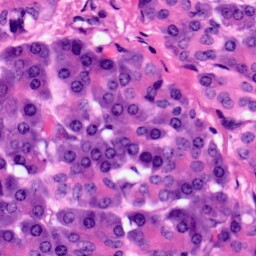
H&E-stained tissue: Pancreatic